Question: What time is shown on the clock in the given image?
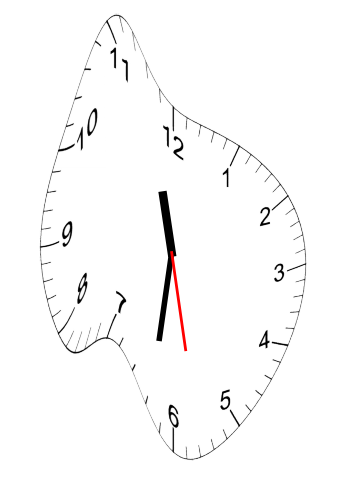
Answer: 11:31:28